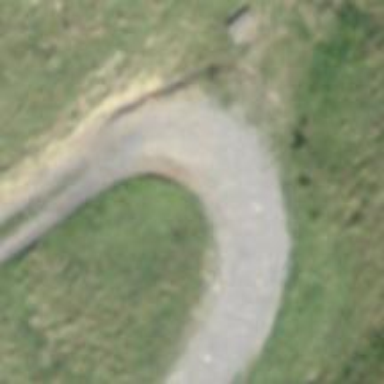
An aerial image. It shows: Track with grade 1 quality.